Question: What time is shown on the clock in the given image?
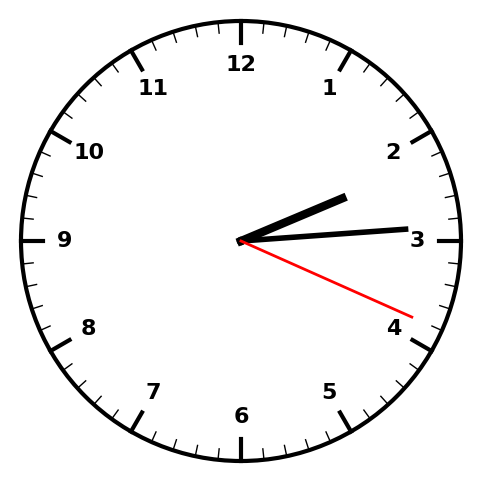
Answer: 02:14:19